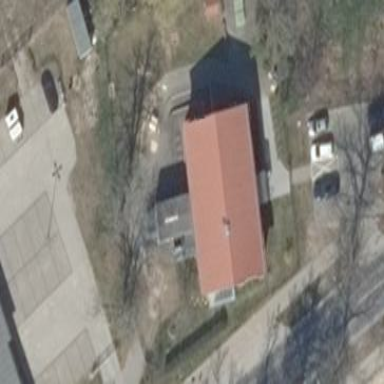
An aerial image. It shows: Community centre building.